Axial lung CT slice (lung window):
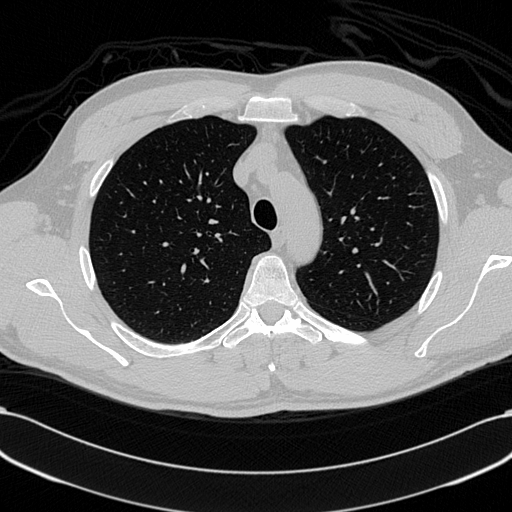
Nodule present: no